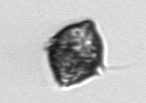
Label: Kryptoperidinium_triquetrum